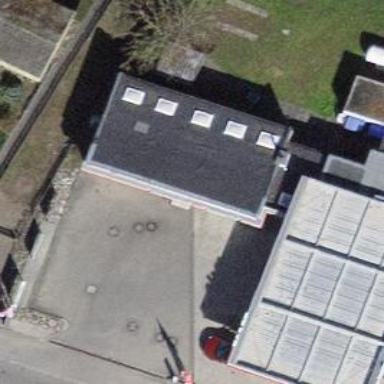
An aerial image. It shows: Car wash facility.